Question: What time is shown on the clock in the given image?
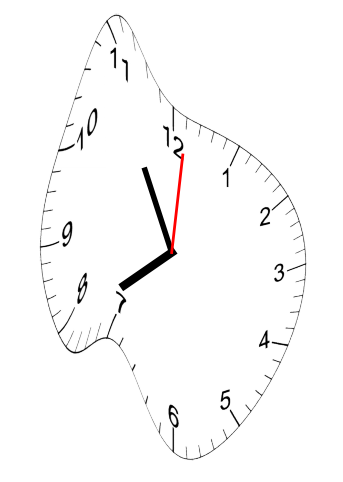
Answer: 07:55:01